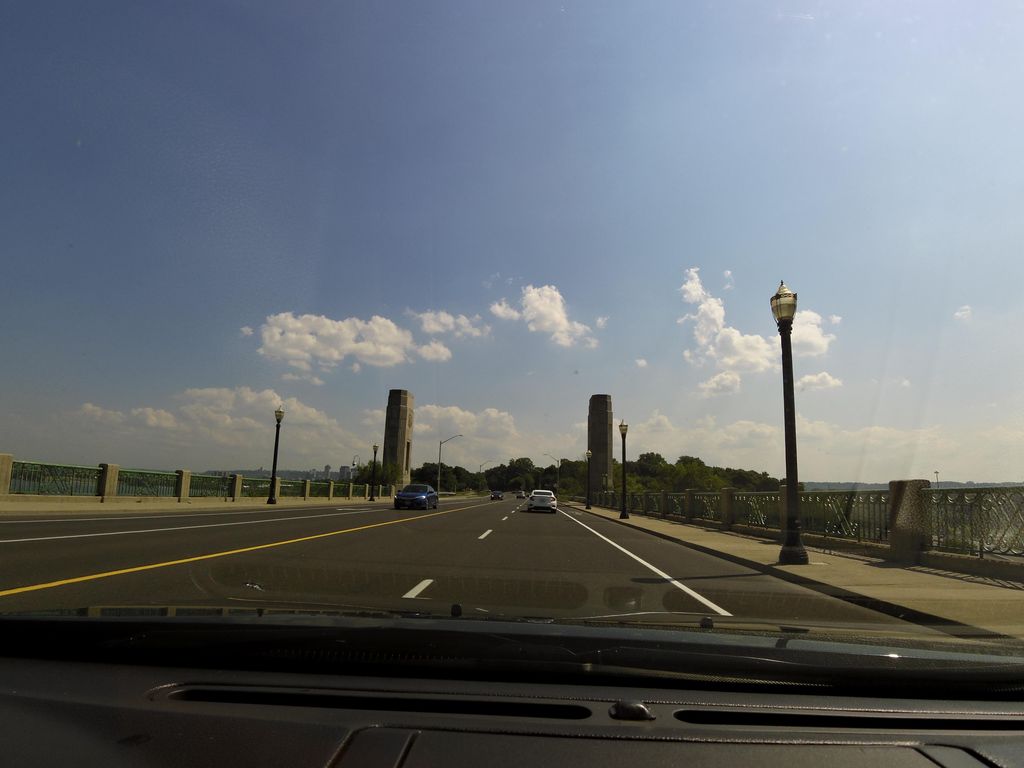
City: hamilton